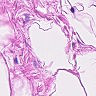
Metastatic tissue present: no